Field crop: tomato
Growth stage: 1
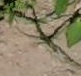
Species: cyperus